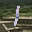
Label: 1